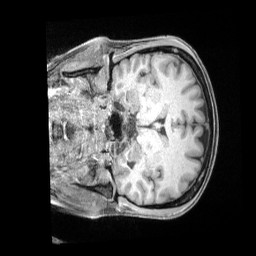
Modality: T1w
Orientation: coronal
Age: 35
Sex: female
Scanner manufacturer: siemens
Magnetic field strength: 3 T
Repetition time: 2 s
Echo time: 0.00211 s